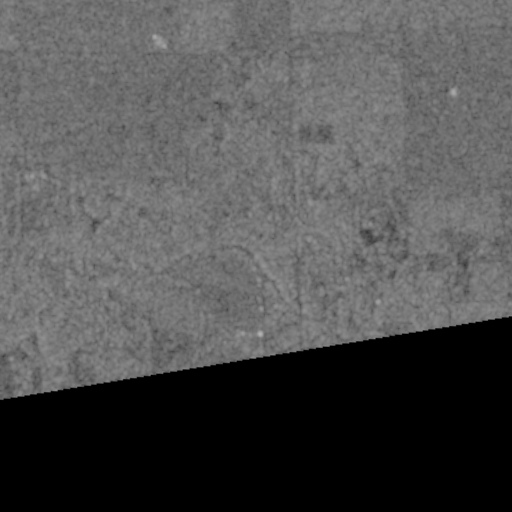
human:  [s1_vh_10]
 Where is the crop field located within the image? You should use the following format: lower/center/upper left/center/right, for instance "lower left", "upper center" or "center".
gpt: The crop field is located in the lower right of the image.
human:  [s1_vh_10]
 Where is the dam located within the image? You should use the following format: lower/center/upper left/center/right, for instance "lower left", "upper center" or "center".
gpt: The dam is located in the lower center of the image.
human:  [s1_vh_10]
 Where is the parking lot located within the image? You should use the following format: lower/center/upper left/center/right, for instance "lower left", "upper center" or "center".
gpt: The parking lot is located in the lower center of the image.
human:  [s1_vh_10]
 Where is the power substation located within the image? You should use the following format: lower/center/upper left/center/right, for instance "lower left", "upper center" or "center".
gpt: The power substation is located in the lower center of the image.
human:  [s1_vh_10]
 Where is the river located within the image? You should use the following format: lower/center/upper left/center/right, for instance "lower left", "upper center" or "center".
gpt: The river is located in the left of the image.
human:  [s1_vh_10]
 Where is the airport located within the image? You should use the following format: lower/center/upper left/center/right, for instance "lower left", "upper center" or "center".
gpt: There is no airport in the image.

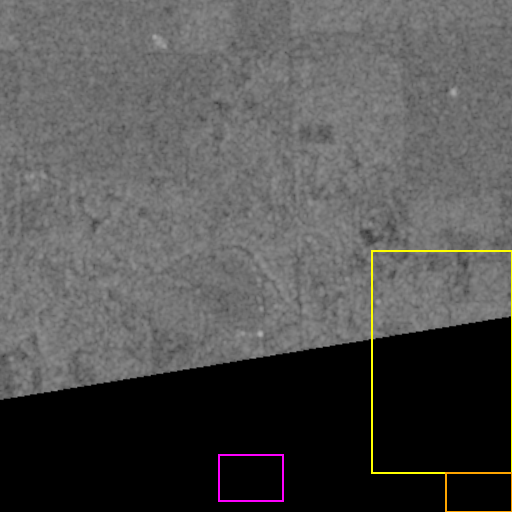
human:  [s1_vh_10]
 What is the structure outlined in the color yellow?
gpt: The structure outlined in yellow is a crop field.
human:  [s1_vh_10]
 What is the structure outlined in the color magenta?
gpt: The structure outlined in magenta is a dam.
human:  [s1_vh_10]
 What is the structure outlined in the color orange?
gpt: The structure outlined in orange is a park.
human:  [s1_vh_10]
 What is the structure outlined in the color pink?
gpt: There is no pink outline.